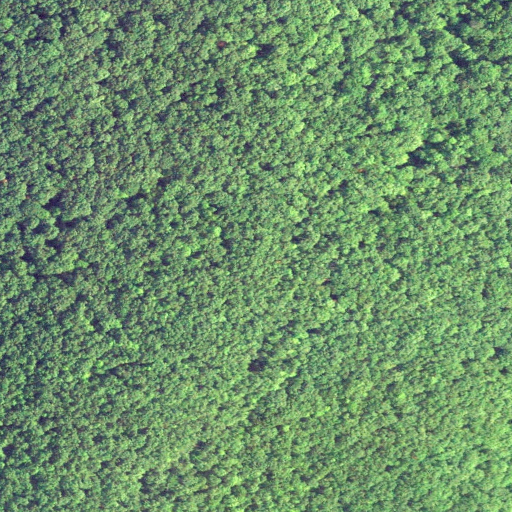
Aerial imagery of mountain in Connecticut named Hedgehog Hill containing deciduous forest and mixed forest